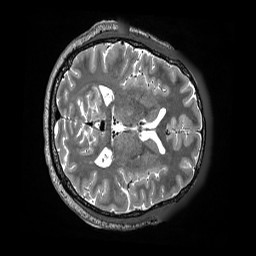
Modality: T2w
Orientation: axial
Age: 49
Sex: female